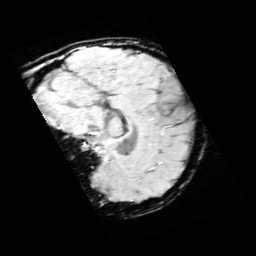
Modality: SWI
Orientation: sagittal
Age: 11
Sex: male
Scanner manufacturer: siemens
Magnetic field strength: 3 T
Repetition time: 0.027 s
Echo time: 0.02 s